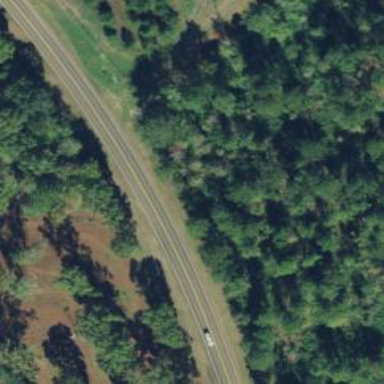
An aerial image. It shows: Primary highway.